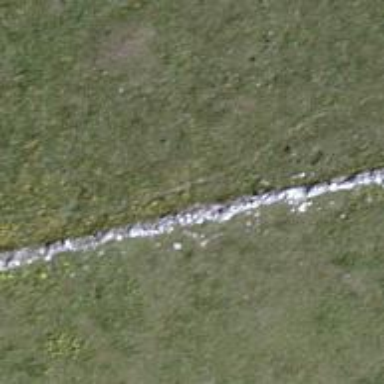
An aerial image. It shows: Wall barrier.